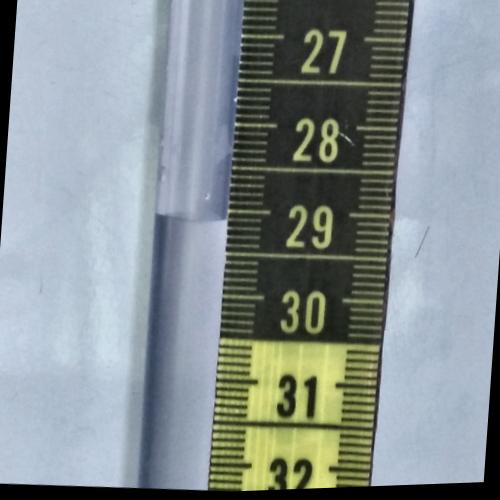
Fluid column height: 29.1 cm